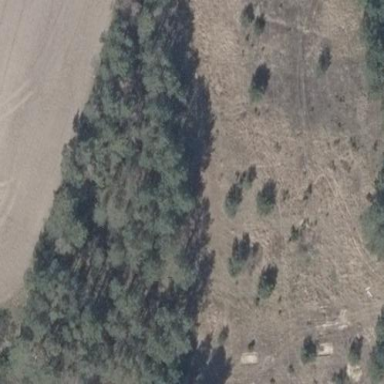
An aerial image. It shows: Mixed forest with various types of leaves.